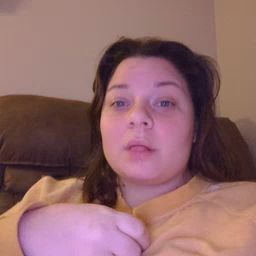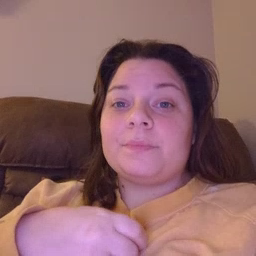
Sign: if